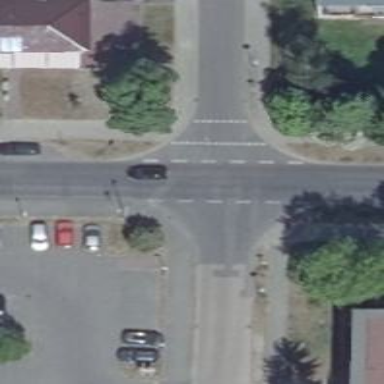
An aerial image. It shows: Unmarked crossing on the road.